Question: I'm using Twitter Bootstrap 3 to create a mobile-ready website. On a large screen, I'd like two items (#1 and #2 in my sketch) to be in a sidebar to the left, while the large content area (#3) is to the right. On a small screen (mobile), I'd like them to be stacked in order #1, #3, #2.
Doing the following results in the third sketch:
'''
<div class="row">
<div class="col-lg-5">#1</div>
<div class="col-lg-7">#3</div>
<div class="col-lg-5">#2</div>
</div>
'''
As you can see, my #2 div is pushed down to a new row. I've tried Pushing/pulling columns with no luck.
I can achieve a "dirty" version of I want by duplicating #2 and conditionally hiding/showing it with CSS, but this seems like an ugly hack.
Can my sketch be achieved using Bootstrap (or another CSS grid system)?

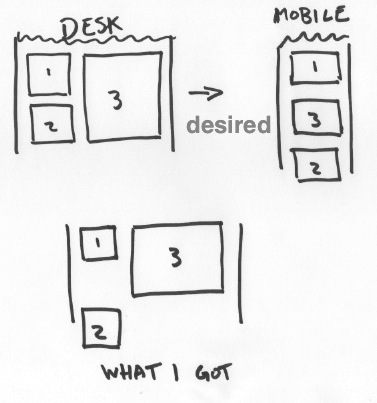
Answer: Try to float to the right: (see: <URL>
:
'''
.floatright{float:right;}
@media (max-width: 768px)
{
.floatright{float:none;}
}
'''
:
'''
<div class="container">
<div class="col-sm-5" style="height:50px;background-color:green;">1</div>
<div class="col-sm-7 floatright" style="height:100px;background-color:red;">3</div>
<div class="col-sm-5" style="height:50px;background-color:green;">2</div>
</div>
'''